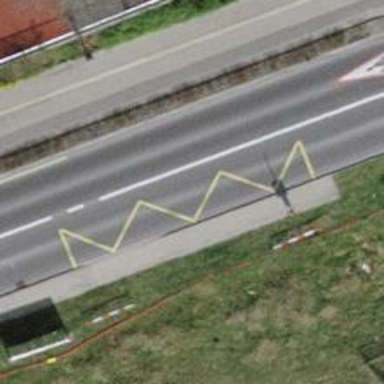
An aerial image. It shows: Bus stop with designated public transport stop position.